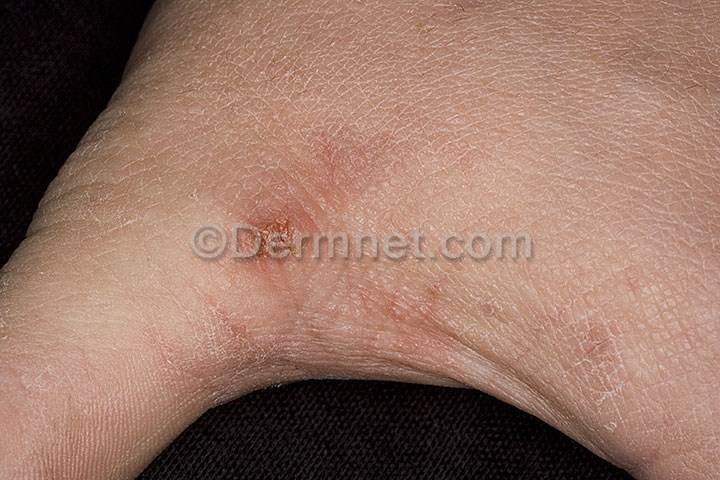
Disease: Scabies Lyme Disease and other Infestations and Bites